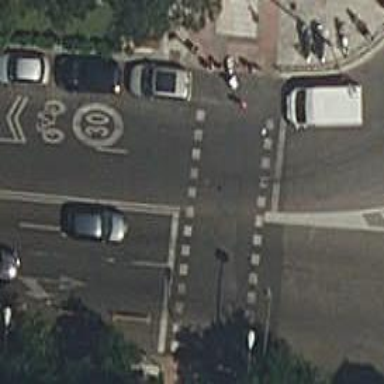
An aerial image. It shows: Crossing with traffic signals.